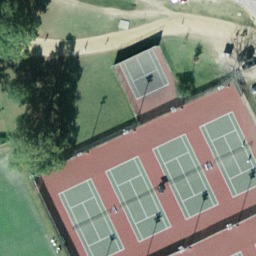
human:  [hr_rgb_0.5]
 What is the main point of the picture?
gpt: tennis court